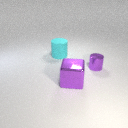
large purple metal cube in front of large cyan rubber cylinder